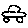
Label: car